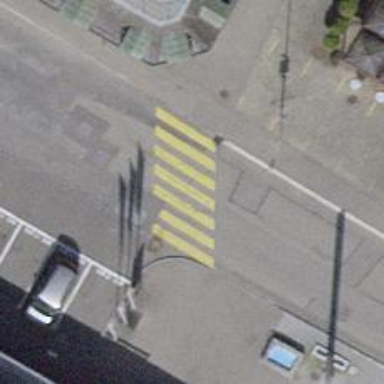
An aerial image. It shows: Marked crossing on the road.